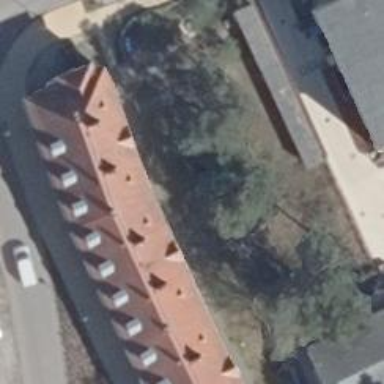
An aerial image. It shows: Residential building with hipped roof.